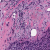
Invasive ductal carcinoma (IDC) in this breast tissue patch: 0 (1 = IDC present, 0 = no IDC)